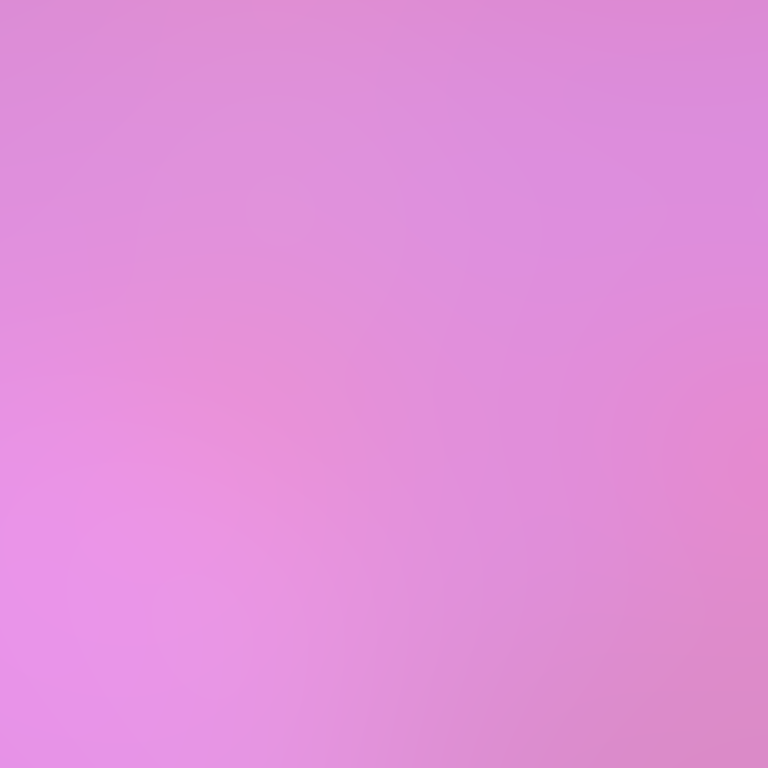
Abstract light effect, smooth gradient from soft pink to light lavender, calm atmosphere, diffuse light, no room, no furniture, no objects.